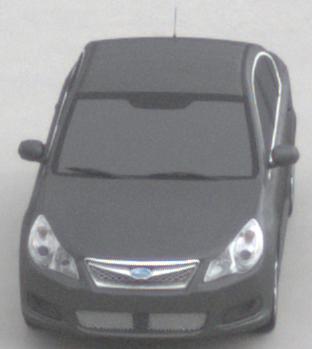
Make: Subaru
Model: Legacy 2.0R
Detailed model: Legacy (IV) Limousine
Model produced from: 2007/09
Model produced until: 2008/10
Doors: 4
Color: gray
Road condition: dry road
Daytime: midday
Contrast: low contrast